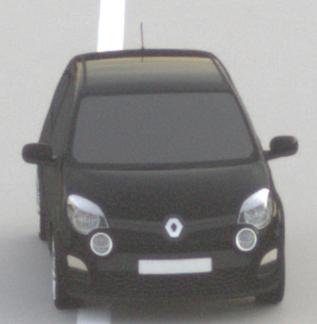
Make: Renault
Model: Twingo 1.2 LEV 16V 75
Detailed model: Twingo (II)
Model produced from: 2012/01
Model produced until: 2014/07
Doors: 3
Color: black
Road condition: dry road
Daytime: sunrise or sunset
Contrast: low contrast